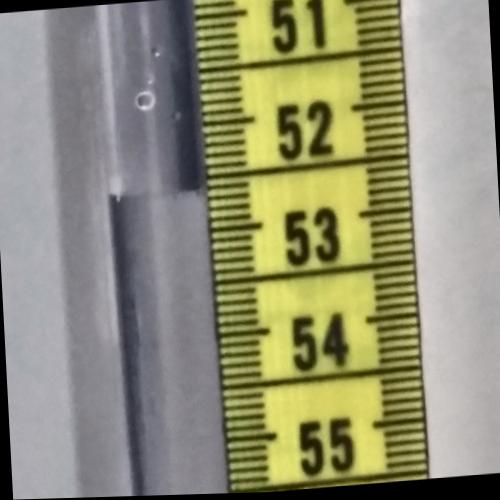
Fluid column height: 52.6 cm